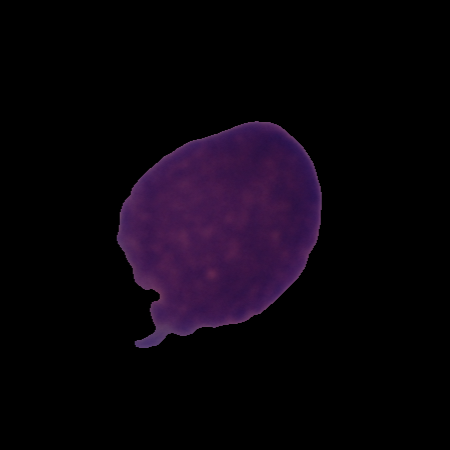
Label: cancer